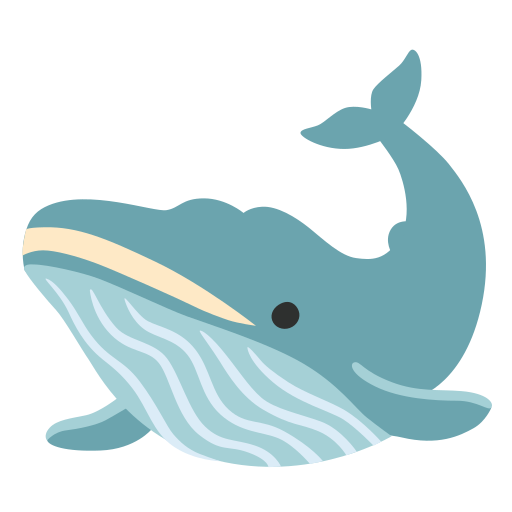
Emoji: 🐋